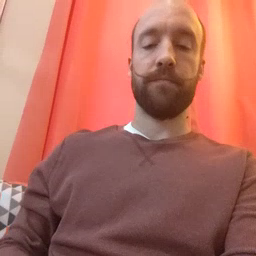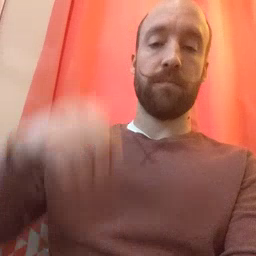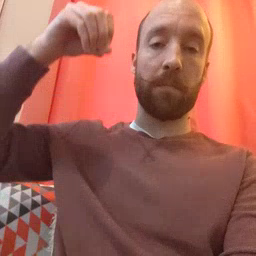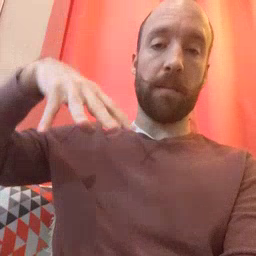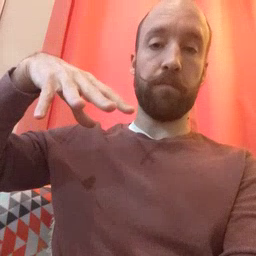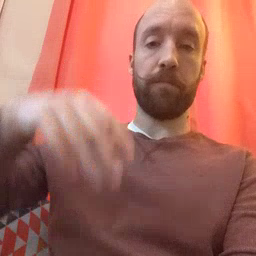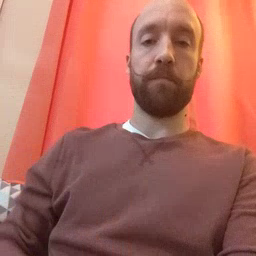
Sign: drop